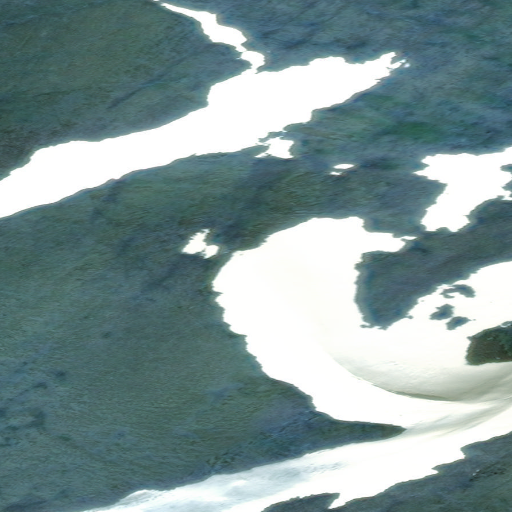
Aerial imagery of mountain in Alaska named Fisher Dome containing only unknown